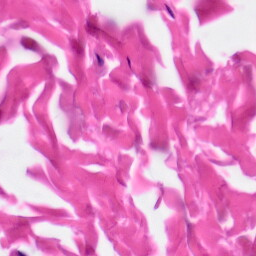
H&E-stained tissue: Skin